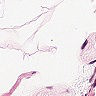
Metastatic tissue present: no